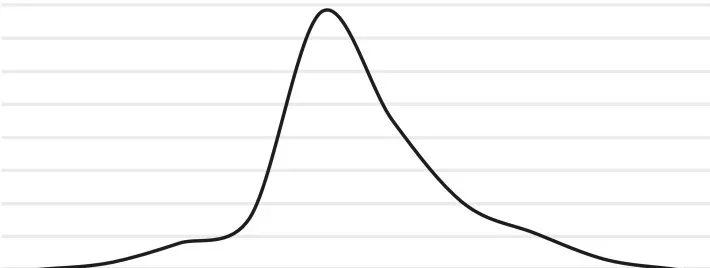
The trend of the mean VIS. #PD, postoperative day; *VIS, Vasoactive-Inotrope Scoring. VIS= dopamine dose (microg/kg/min) + dobutamine dose (microg/kg/min) + 100* epinephrine dose (microg/kg/min) + 10*milrinone dose (microg/kg/min) + 10,000* vasopressin dose (U/kg/min) + 100* norepinephrine dose (microg/kg/min). The hourly doses of the following inotropic and vasoactive medications were recorded every day: dopamine, dobutamine, epinephrine, norepinephrine, milrinone, and vasopressin. The mean VIS was obtained by averaging the hourly scores during 24-hr periods.
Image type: chart (chart)